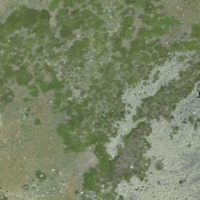
EUNIS habitat code: 26
Species observed at this site:
Issoria lathonia